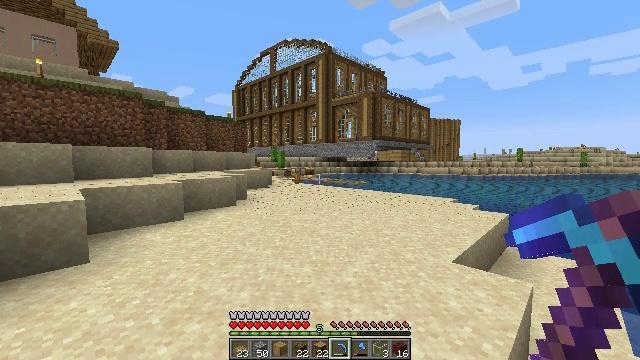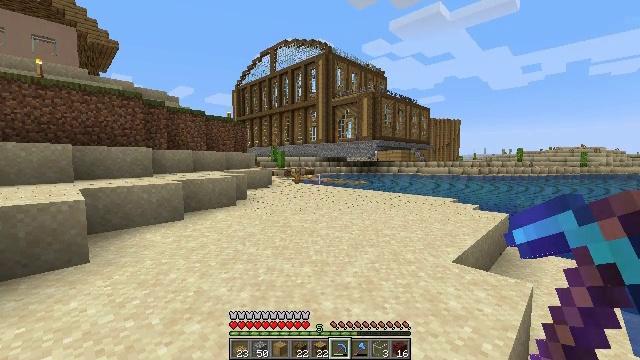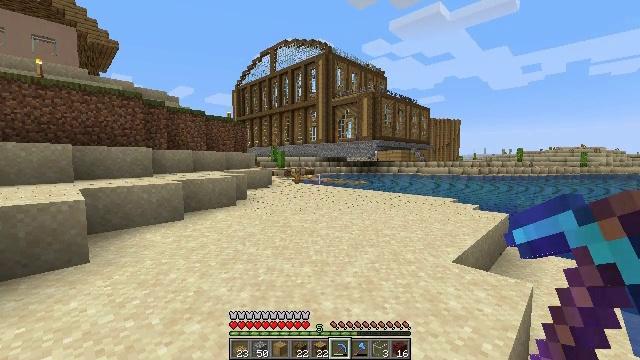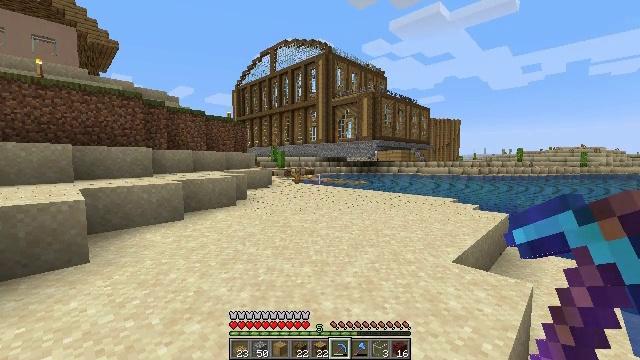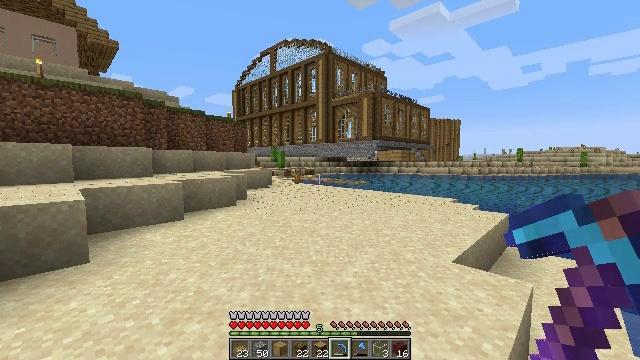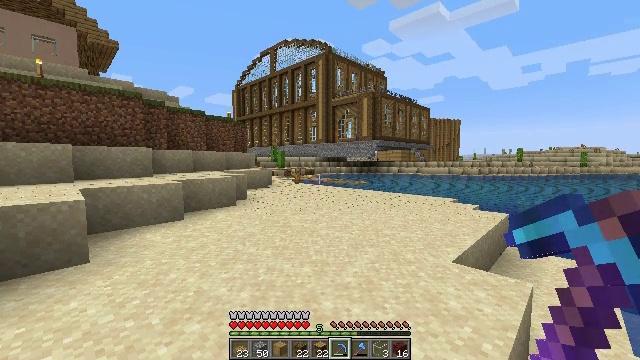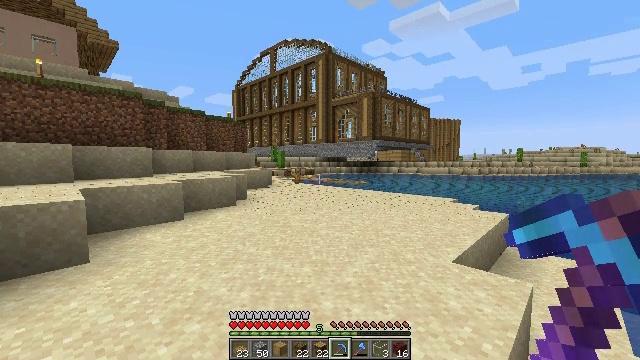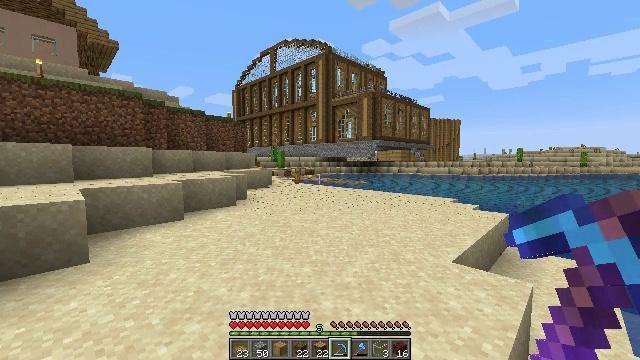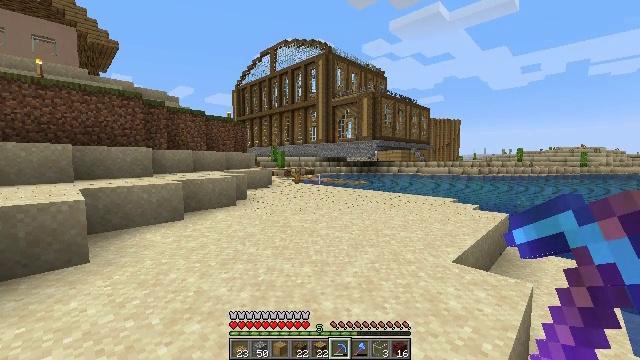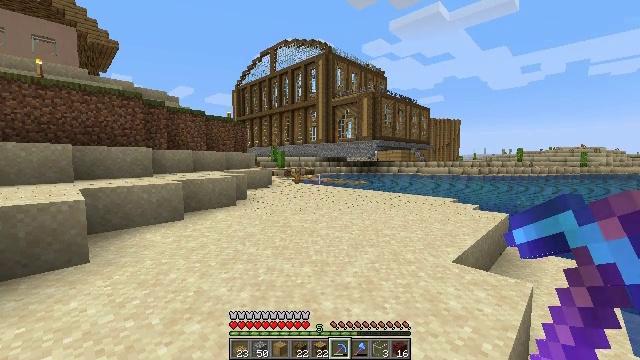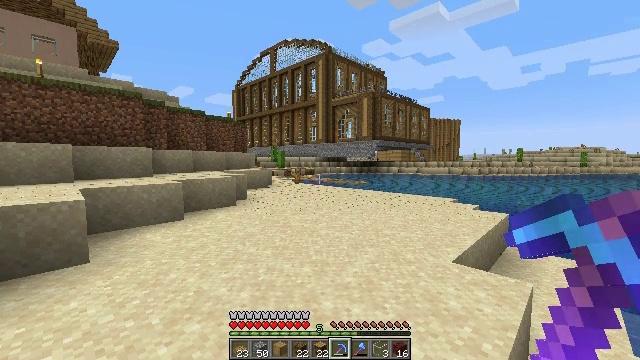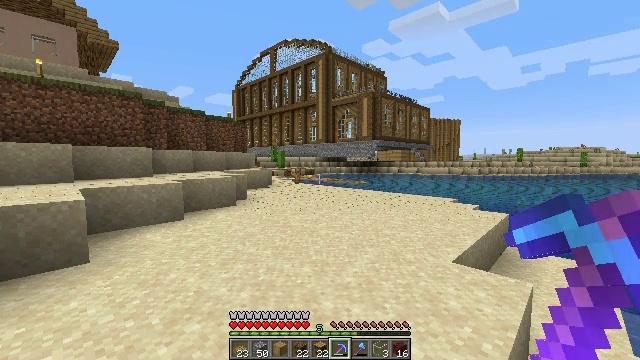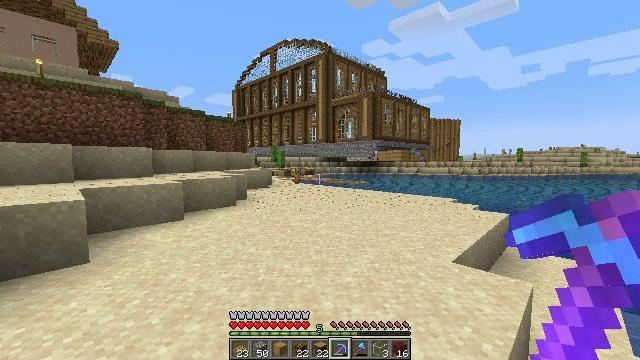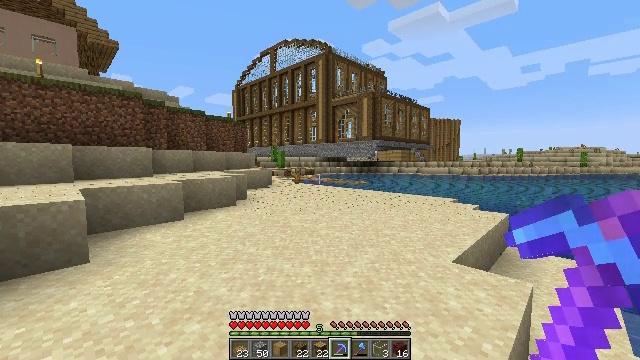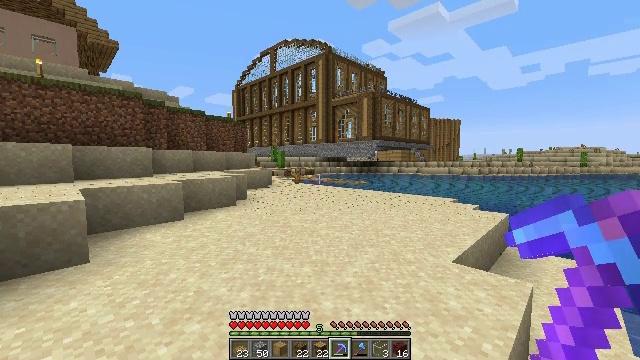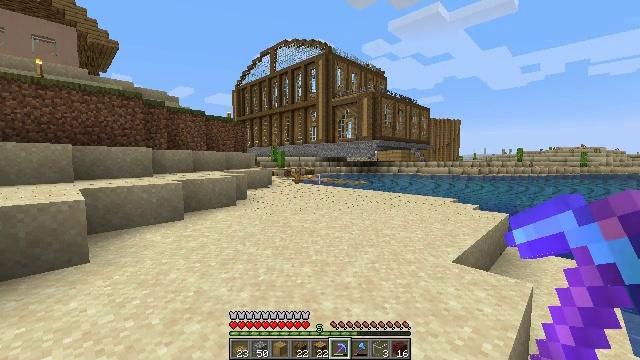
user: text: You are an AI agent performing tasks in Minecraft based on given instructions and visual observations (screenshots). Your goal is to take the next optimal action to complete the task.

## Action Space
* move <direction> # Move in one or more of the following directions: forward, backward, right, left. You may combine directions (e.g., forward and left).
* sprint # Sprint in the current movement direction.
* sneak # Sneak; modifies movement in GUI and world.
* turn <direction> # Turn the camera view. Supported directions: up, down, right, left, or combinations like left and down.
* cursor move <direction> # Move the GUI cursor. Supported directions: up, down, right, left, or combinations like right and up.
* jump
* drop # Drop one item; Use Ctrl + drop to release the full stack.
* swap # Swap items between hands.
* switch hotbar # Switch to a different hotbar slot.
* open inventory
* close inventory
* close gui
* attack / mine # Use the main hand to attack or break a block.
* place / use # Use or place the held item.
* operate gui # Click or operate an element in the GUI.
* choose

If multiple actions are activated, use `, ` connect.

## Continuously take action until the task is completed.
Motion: motion action
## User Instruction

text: Mine potatoes from the farmland.
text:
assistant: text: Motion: no_op
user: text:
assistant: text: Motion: no_op
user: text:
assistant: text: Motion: no_op
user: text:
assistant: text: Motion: no_op
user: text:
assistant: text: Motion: no_op
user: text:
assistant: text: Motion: no_op
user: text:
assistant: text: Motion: no_op
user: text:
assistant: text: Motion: no_op
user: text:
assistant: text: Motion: no_op
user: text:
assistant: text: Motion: no_op
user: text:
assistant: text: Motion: no_op
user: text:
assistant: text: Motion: no_op
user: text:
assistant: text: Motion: no_op
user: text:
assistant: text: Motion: no_op
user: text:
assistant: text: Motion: no_op
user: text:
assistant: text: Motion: no_op
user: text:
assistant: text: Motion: no_op
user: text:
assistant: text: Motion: no_op
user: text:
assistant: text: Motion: no_op
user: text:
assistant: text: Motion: no_op
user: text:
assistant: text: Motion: no_op
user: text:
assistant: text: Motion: no_op
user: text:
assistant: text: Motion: no_op
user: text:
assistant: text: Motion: no_op
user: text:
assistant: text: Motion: no_op
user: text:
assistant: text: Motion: no_op
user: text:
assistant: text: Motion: no_op
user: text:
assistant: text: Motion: no_op
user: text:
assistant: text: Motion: no_op
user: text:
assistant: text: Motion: no_op